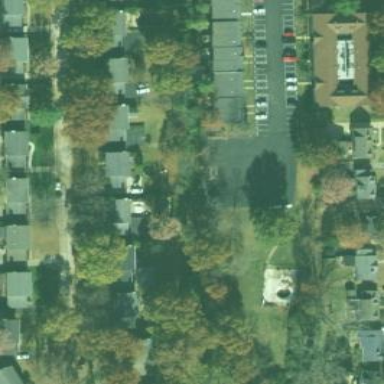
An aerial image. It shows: Single-family residential area.